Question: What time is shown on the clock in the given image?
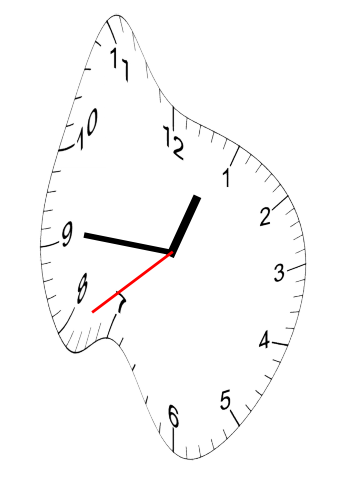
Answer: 12:45:39